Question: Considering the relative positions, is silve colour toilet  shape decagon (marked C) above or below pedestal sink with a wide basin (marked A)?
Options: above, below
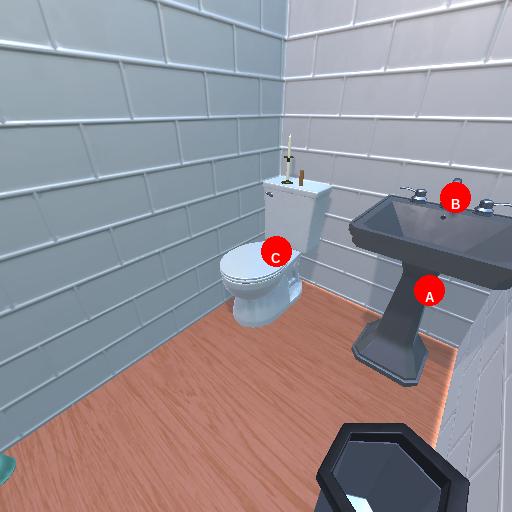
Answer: above